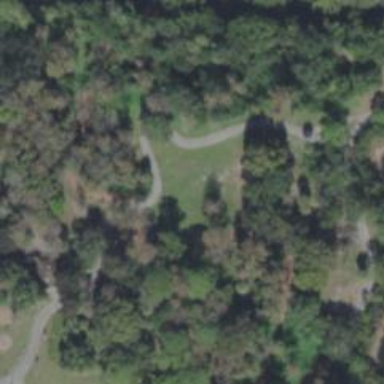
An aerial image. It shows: Park.